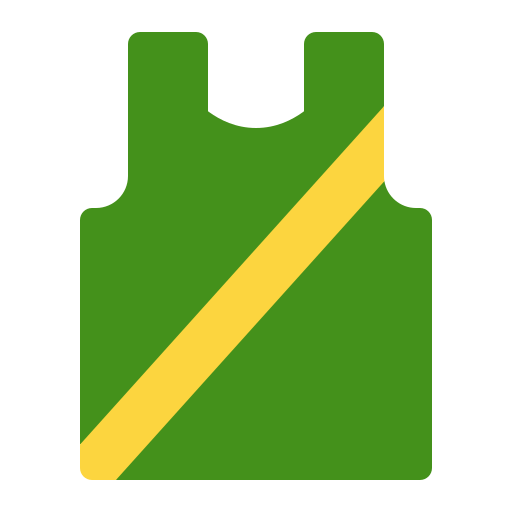
running shirt flat